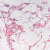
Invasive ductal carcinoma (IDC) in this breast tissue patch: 0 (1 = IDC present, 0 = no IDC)